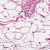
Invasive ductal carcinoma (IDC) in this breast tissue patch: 0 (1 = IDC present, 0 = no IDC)